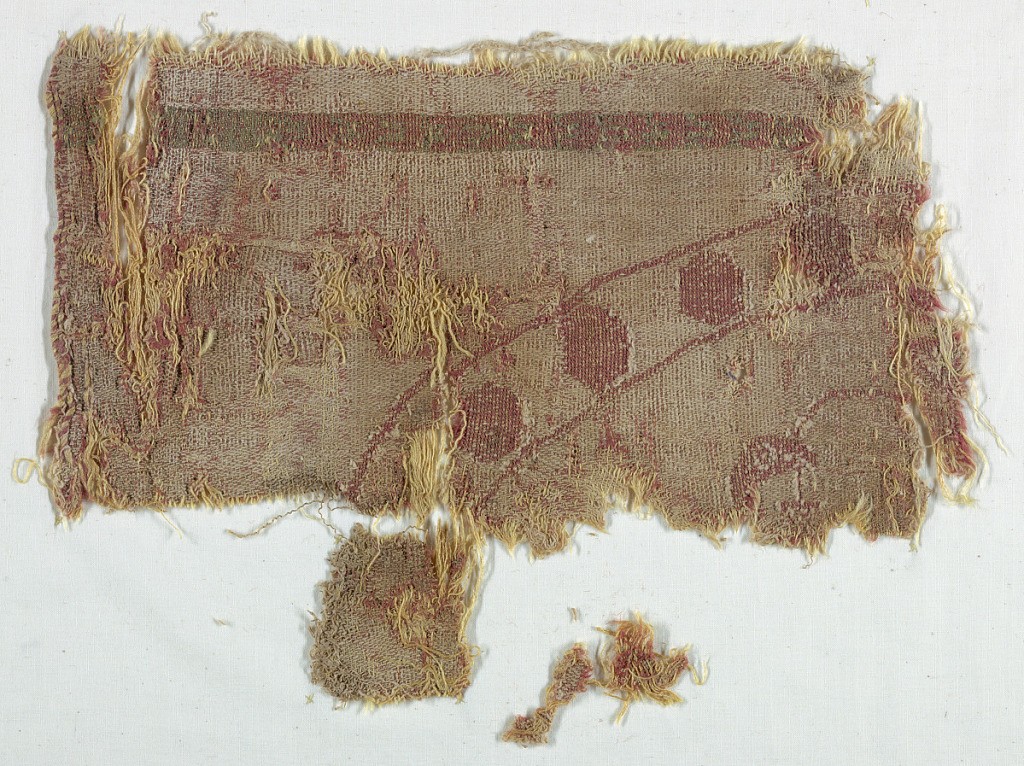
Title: Textile
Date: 619–29
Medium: wool, cotton Technique: plain compound weft twill
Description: Horizontal rectangular piece showing upper right-hand section of large pearl-bordered roundel curving over one bird head (duck or flamingo?) with bunch of grapes suspended from bill (complete roundel probably contained confronted birds on either side of Tree of Life) in undyed cotton on rust-red wool ground.